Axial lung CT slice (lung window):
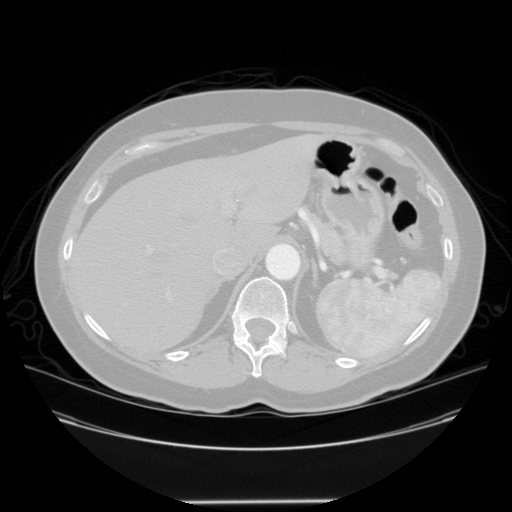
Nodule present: no